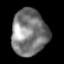
Tissue: lung
Cell type: T cells
Senescence score: 0.2413
Nuclear area (px): 1595
Mean DAPI intensity: 123.903